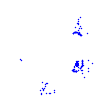
Particle: electron